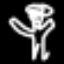
Label: angel